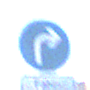
Verkehrszeichen: VorgeschriebeneFahrtrichtungRechts
Zusatzzeichen unten: SonstigeFahrzeugePersonengruppenFrei4
Umgebung: Outdoor, Urban
Tageszeit: SunriseSunset
Wetter: PartlyCloudy
Licht: Natural
Jahreszeit: NotSpecified
Kontrast: LowContrast